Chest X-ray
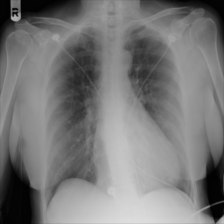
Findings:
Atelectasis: negative
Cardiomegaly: negative
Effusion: negative
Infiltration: negative
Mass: negative
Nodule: negative
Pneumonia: negative
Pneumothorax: negative
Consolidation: negative
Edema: negative
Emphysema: negative
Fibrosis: negative
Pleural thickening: negative
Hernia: negative